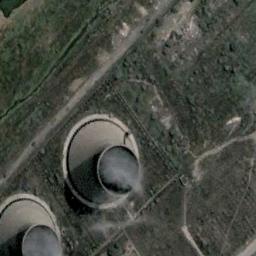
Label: thermal_power_station